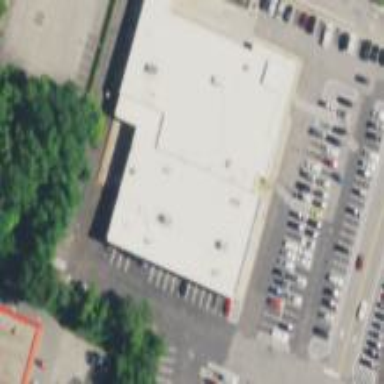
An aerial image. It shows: Variety store inside building.